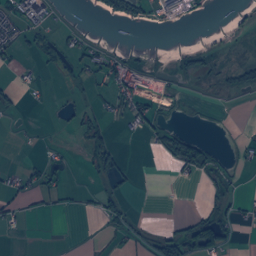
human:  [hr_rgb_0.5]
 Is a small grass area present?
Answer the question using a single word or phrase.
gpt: yes

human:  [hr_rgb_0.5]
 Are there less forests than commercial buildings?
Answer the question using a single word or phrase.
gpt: no

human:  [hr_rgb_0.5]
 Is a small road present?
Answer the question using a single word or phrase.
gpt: yes

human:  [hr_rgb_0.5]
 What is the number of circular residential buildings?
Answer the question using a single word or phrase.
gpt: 1

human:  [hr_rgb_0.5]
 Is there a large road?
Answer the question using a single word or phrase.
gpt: no

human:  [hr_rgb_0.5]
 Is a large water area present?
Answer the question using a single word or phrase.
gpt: yes

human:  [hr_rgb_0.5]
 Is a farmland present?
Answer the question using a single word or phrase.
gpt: yes

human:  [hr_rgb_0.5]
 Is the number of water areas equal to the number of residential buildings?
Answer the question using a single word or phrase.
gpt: no

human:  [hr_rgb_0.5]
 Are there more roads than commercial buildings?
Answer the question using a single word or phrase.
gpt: yes

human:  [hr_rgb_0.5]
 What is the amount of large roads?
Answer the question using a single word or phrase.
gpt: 0

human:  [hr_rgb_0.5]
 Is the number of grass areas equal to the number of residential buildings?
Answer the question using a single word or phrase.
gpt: no

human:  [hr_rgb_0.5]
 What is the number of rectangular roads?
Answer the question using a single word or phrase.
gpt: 0

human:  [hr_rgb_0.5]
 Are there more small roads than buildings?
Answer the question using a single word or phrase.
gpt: no

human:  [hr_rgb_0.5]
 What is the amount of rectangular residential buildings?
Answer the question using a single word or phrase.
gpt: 243

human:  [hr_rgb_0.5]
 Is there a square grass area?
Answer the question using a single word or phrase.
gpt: no

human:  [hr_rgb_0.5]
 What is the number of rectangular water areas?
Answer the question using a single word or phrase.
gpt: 4

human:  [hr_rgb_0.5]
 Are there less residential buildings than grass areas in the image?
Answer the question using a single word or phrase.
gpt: no

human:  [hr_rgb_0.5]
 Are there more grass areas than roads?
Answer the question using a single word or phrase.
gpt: yes

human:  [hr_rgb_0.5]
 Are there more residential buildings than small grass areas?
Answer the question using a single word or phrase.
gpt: yes

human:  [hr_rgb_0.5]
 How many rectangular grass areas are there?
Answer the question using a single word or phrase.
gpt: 11

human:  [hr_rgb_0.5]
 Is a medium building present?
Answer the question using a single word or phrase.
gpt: yes

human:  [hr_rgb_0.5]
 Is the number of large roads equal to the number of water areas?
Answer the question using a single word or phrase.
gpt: no

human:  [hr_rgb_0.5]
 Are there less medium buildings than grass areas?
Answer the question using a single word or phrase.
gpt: yes

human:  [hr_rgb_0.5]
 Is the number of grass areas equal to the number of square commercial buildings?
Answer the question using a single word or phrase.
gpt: no

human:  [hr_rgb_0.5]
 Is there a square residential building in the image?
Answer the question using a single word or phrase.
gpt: yes

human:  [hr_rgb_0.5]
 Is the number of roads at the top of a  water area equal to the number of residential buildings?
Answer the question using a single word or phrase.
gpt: no

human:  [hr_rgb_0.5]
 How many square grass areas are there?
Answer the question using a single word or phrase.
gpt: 0

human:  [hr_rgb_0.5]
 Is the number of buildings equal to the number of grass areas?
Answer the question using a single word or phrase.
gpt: no

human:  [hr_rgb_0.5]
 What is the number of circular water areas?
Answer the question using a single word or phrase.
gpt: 1

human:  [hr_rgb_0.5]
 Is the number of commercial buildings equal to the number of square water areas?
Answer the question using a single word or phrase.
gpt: no

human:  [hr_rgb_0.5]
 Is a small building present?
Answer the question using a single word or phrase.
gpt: yes

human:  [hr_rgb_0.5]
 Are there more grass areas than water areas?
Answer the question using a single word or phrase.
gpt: yes

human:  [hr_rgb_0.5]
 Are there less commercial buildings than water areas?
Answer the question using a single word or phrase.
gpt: yes

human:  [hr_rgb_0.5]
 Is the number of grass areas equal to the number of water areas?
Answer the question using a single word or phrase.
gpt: no

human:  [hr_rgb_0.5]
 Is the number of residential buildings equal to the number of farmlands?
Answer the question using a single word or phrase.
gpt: no

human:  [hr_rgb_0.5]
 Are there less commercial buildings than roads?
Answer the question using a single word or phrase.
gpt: yes